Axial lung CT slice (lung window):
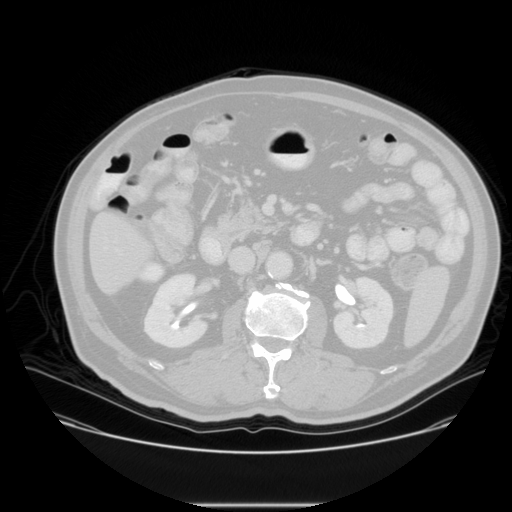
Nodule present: no